Question: I'm trying to run the IOU cordapp-template but when I start the IOUFlow from the shell I got this error

If the image isn't readable this is the command I'm providing
'''
start IOUFlow arg0: 10, arg1: "CN=NodeB,O=NodeB,L=New York, C=US"
'''
And this is the Error I got
'''
[iouValue: Int, otherParty: Party]: missing parameter iouValue
'''
However my object IOUFlow is correct, any suggestion on how to work on it?
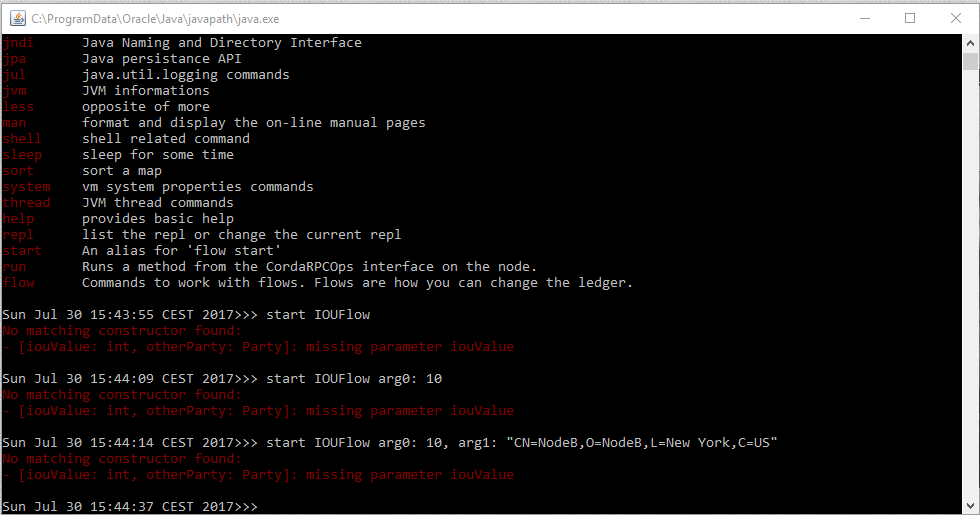
Answer: You don't supply the params as 'arg0', 'arg1' etc, but as the names of the parameters themselves.
i.e.
'Mon Jul 31 10:45:54 BST 2017>>> flow start ExampleFlow iouValue: 10, otherParty: "CN=NodeB,O=NodeB,L=New York, C=US"'
It's important to include the space between the ':' and the (e.g.) '10' value for parsing reasons.